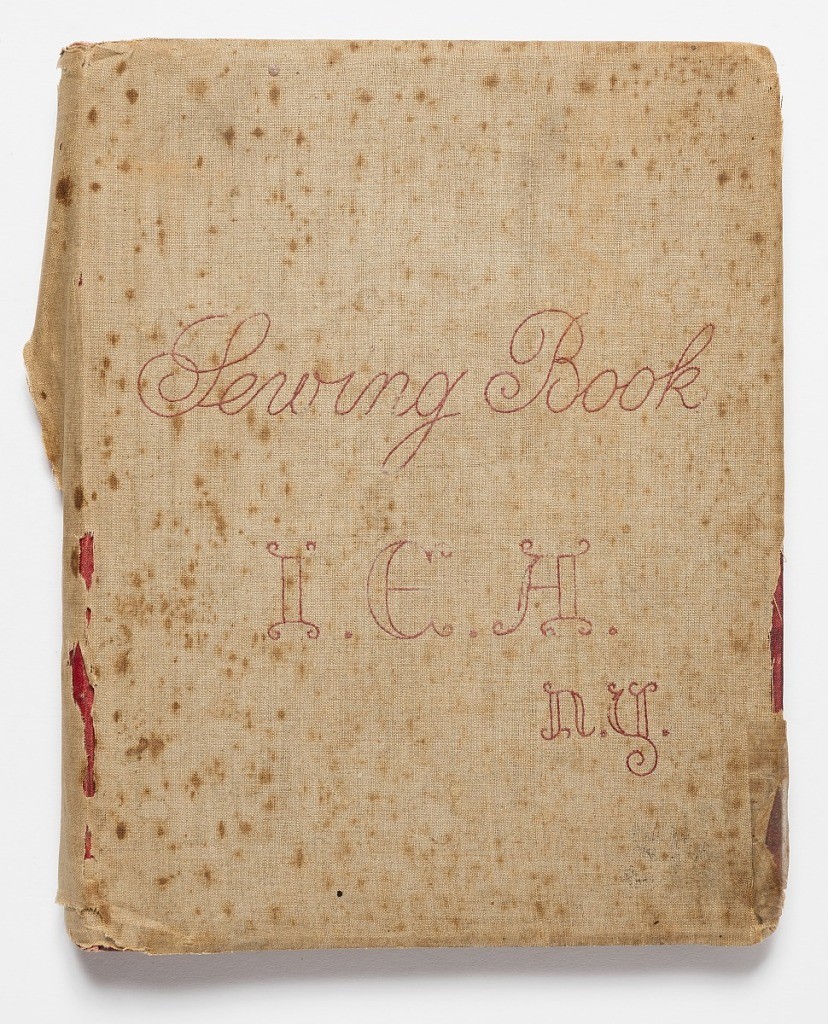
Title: Sewing Book, I.E.A., N.Y.
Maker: The Industrial Education Association
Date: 1886
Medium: embroidered linen cover, ink on paper, fabric samples, metal fasteners
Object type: Sewing instruction book
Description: Instructions for various models with stitched samples attached to pages. Embroidered dust cover: ''Sewing Book, I.E.A., N.Y.'' embroidered in red. (ragged, stained and torn).